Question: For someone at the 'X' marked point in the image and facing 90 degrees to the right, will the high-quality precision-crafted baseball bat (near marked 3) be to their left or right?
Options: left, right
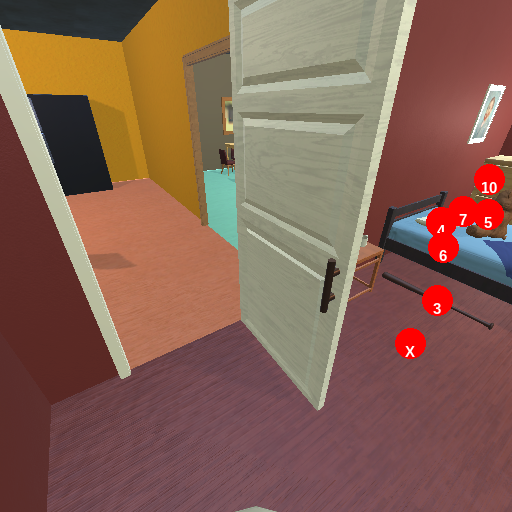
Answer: left